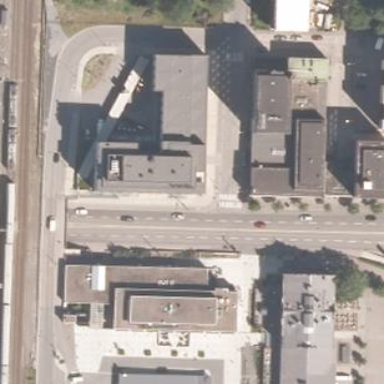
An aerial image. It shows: Commercial area within city block.